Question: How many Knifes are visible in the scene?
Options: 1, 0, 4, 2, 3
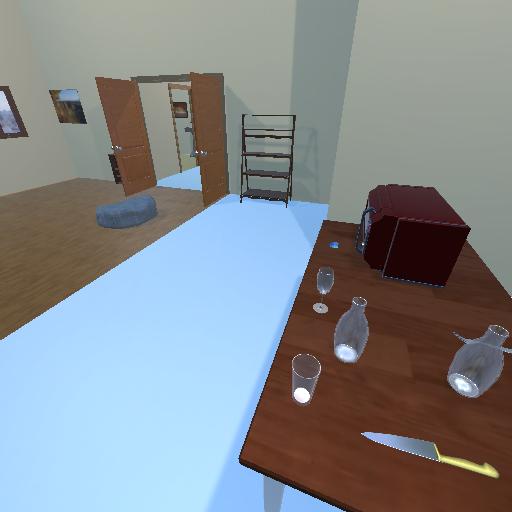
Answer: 1